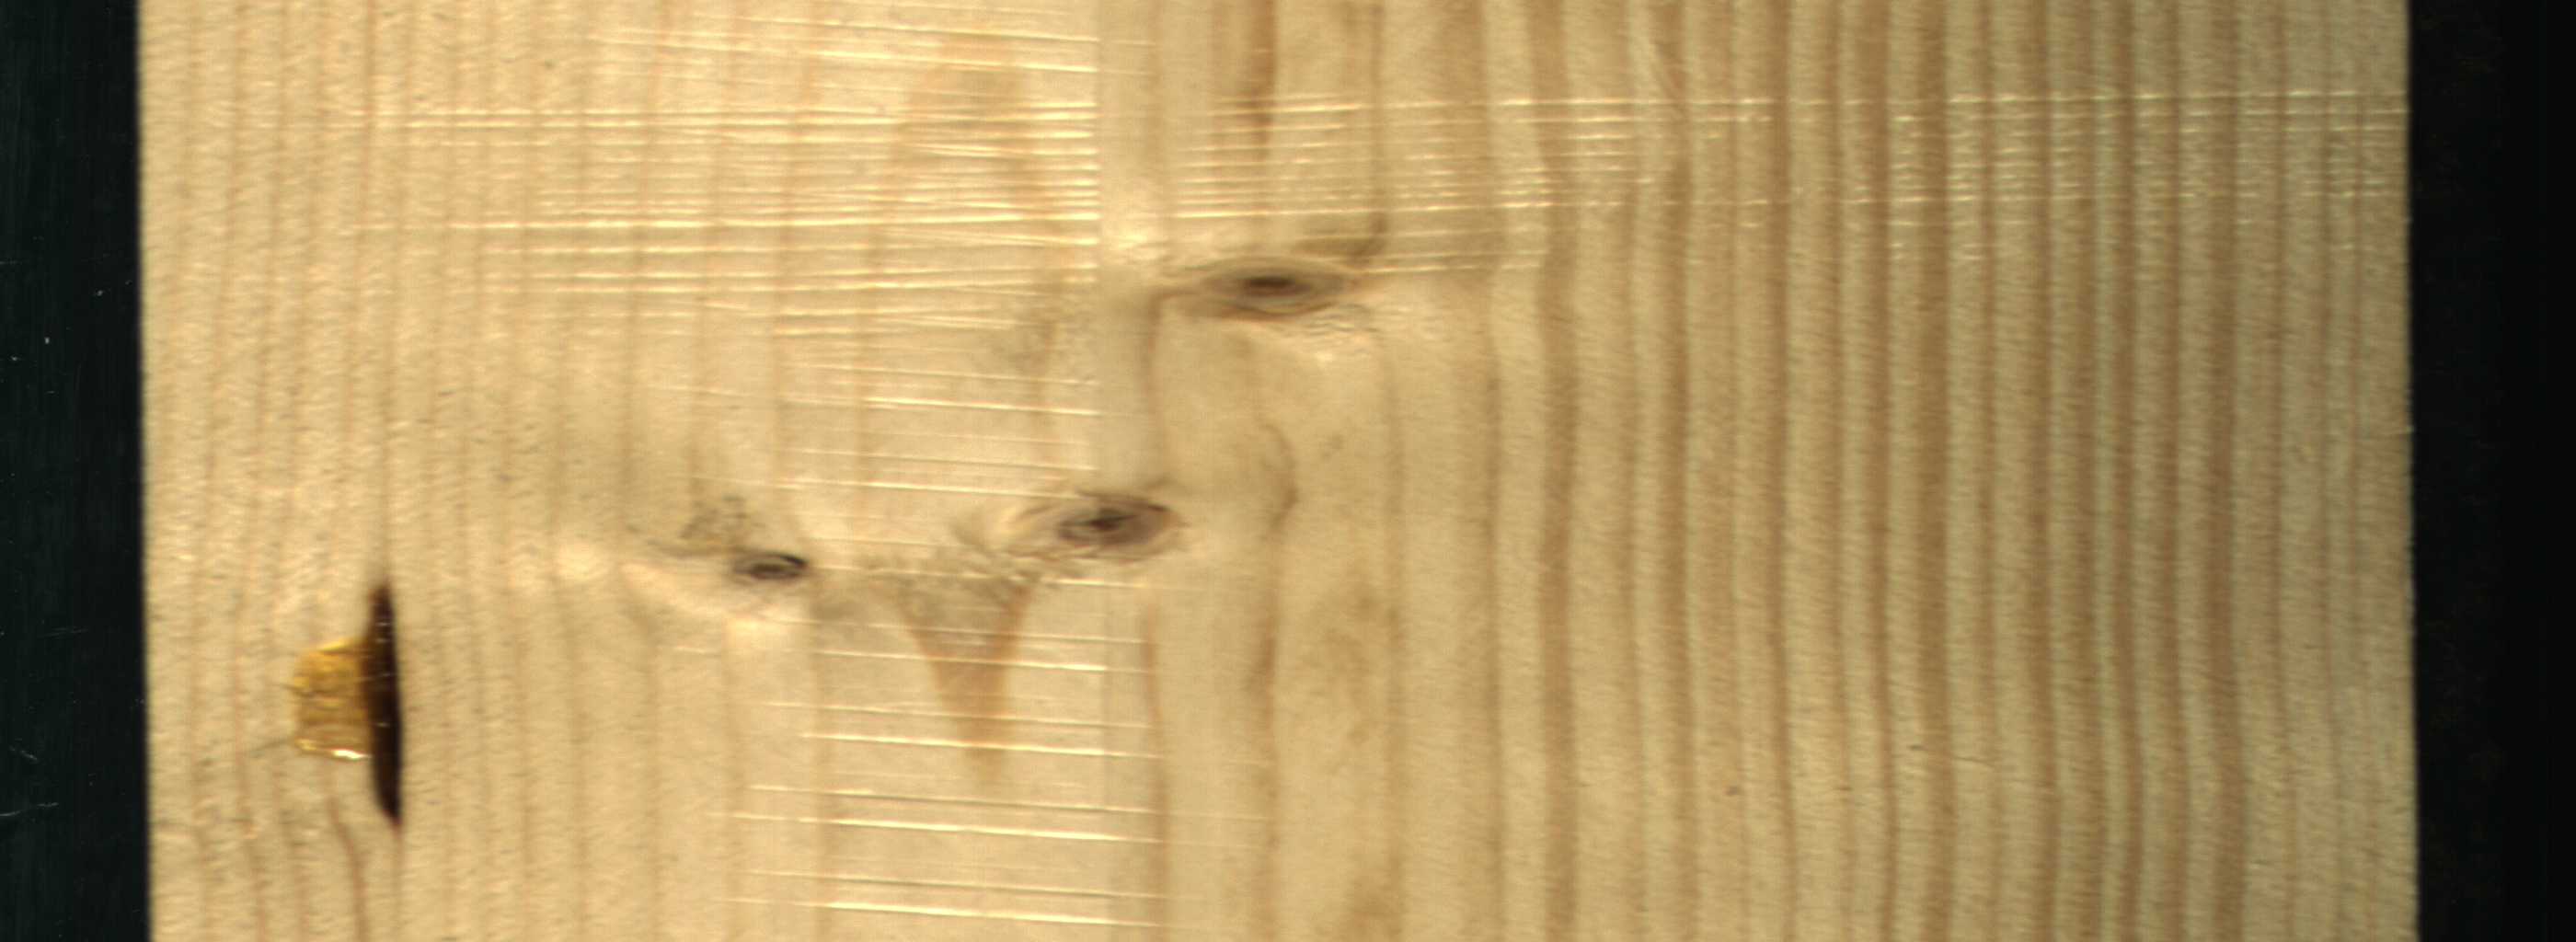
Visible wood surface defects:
resin
Live_Knot
Live_Knot
Live_Knot